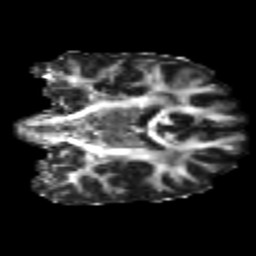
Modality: FA
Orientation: coronal
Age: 21
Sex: male
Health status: healthy
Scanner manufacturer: philips
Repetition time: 7.382 s
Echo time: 0.08599 s